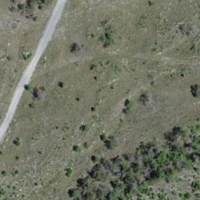
EUNIS habitat code: 45
Species observed at this site:
Melitaea didyma